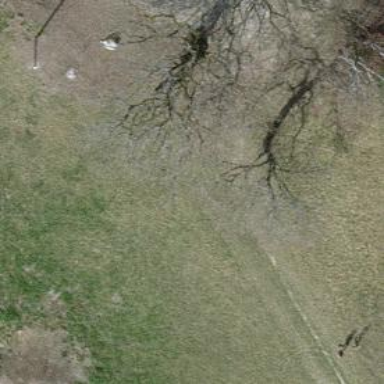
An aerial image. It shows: Grassy track with grade2 tracktype.